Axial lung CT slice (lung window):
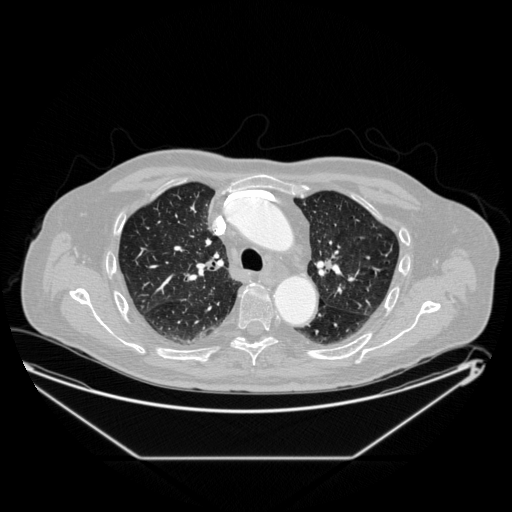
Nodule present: no